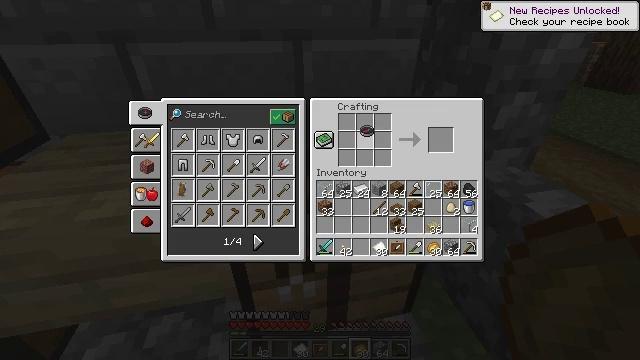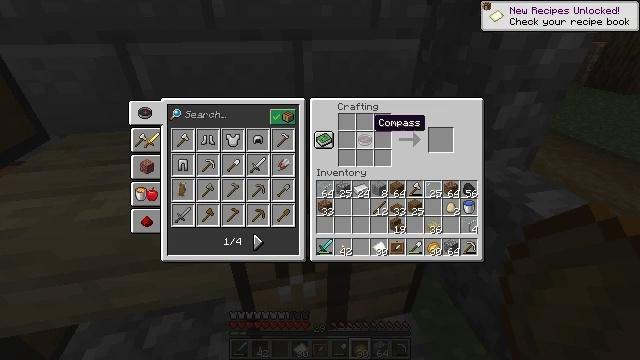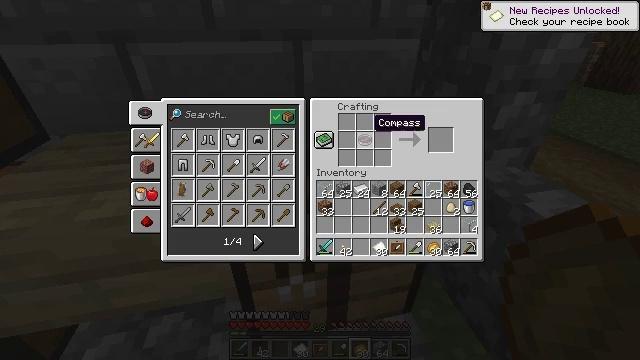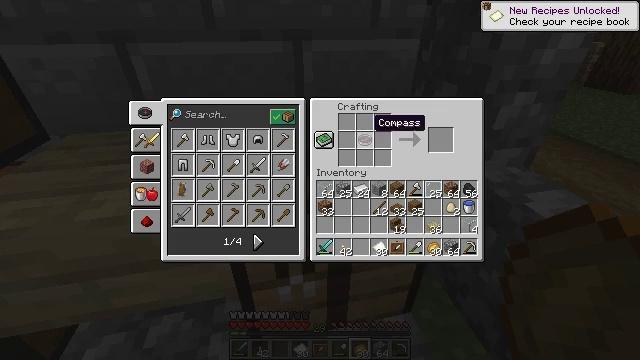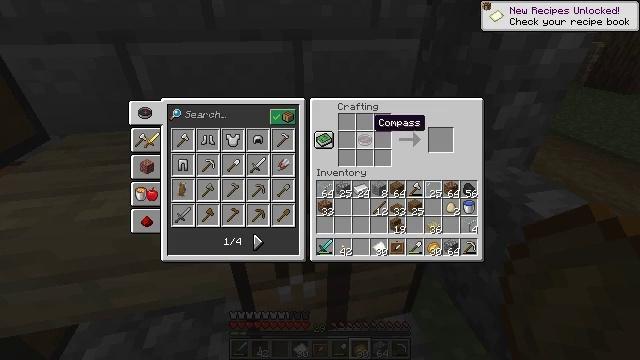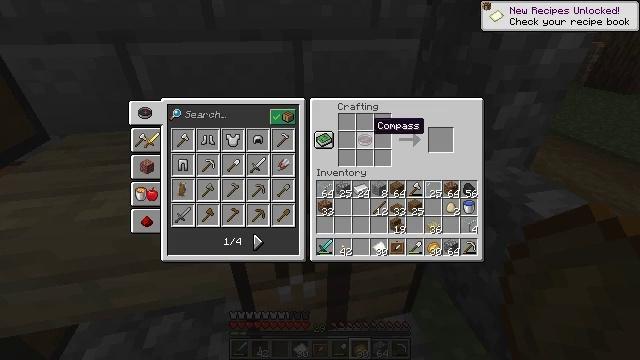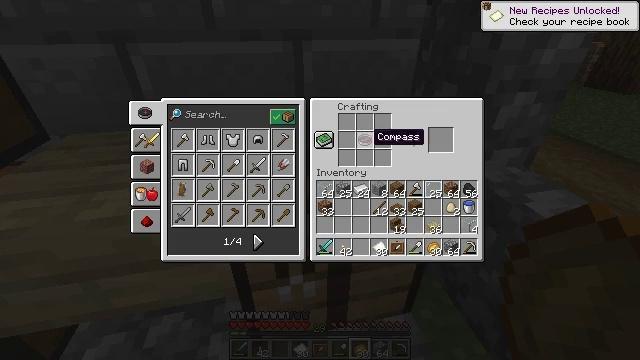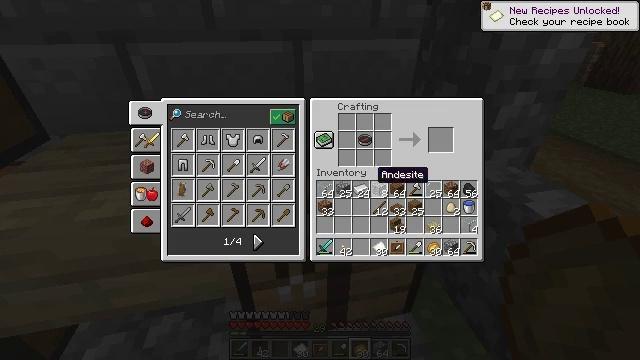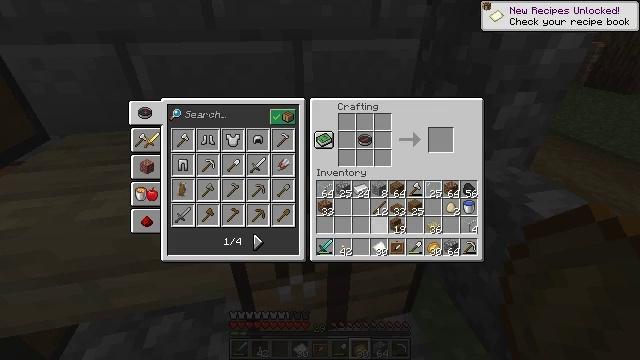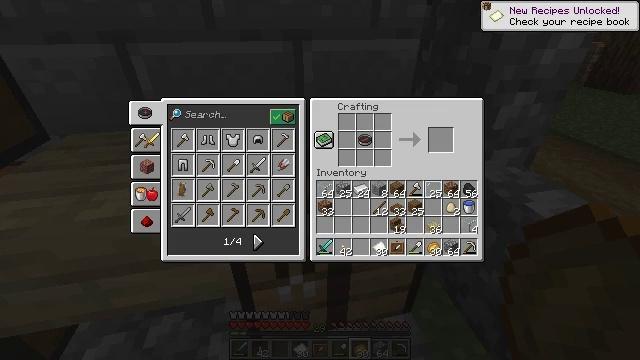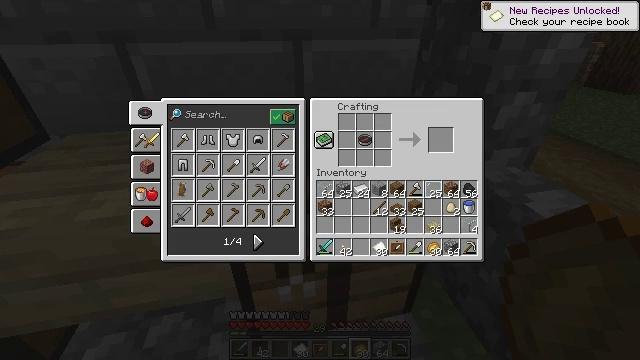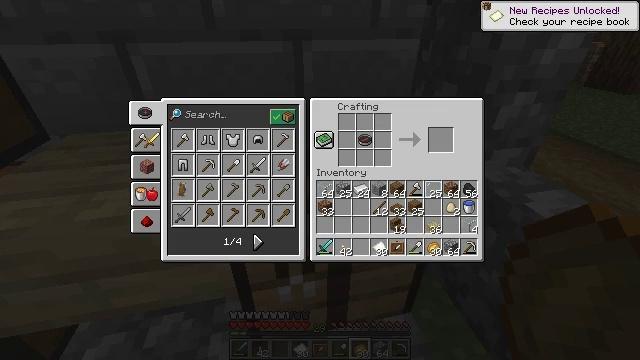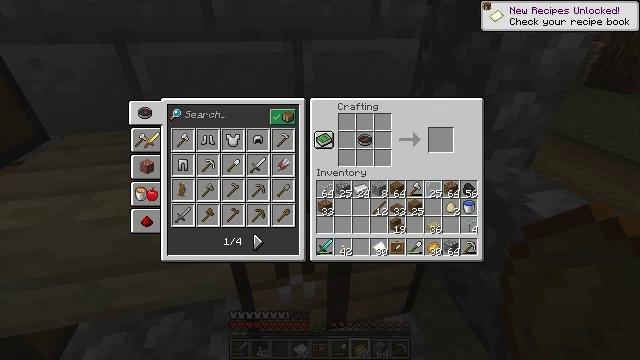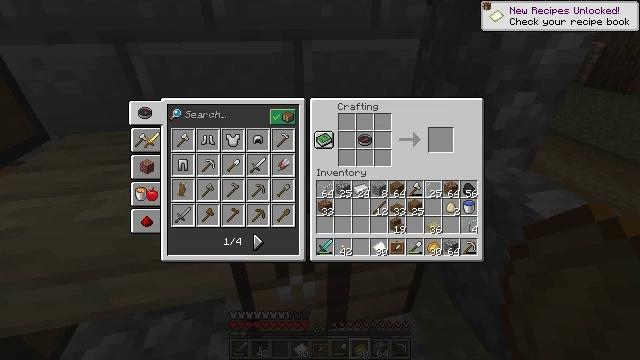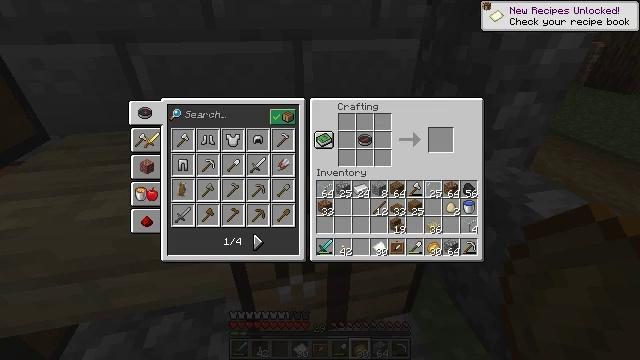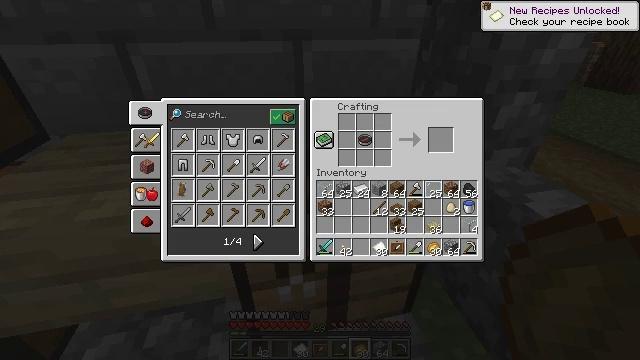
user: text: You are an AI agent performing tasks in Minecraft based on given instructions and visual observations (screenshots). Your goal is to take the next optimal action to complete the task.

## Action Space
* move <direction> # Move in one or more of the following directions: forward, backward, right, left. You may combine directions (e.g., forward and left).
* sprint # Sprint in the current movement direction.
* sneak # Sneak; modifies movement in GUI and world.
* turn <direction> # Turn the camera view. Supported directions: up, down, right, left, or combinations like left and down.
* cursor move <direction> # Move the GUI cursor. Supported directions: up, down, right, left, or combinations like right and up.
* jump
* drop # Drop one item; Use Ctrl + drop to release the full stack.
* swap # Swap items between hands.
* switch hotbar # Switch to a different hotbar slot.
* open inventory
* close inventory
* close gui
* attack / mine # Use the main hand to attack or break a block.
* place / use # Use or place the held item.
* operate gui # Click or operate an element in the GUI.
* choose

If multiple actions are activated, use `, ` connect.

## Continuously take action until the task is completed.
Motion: motion action
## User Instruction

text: Interact with the crafting table and create a map.
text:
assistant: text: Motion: no_op
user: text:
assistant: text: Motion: no_op
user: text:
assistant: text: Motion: no_op
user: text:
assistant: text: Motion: no_op
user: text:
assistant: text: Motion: no_op
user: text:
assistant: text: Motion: cursor move down
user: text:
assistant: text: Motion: cursor move down
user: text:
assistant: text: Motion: cursor move down
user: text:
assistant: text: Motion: cursor move down
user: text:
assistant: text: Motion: no_op
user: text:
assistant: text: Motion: no_op
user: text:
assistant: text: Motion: no_op
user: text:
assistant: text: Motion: no_op
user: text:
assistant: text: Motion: no_op
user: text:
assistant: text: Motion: operate gui
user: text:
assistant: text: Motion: operate gui
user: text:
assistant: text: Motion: operate gui
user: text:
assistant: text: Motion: cursor move down
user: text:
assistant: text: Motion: no_op
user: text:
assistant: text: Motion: no_op
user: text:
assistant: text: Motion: no_op
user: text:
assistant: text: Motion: no_op
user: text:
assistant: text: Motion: operate gui
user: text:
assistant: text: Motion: operate gui
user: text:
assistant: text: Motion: operate gui
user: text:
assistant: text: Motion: cursor move up
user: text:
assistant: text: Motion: cursor move left and up
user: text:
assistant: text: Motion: cursor move left and up
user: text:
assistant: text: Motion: cursor move up
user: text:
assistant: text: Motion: no_op